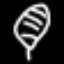
Label: leaf